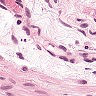
Metastatic tissue present: no